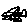
Label: triangle